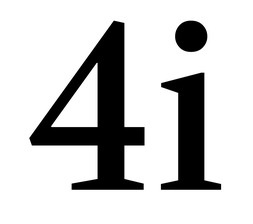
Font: LibreCaslonText_Medium